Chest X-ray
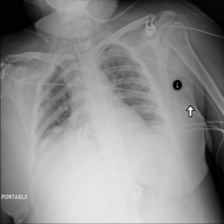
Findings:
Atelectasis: negative
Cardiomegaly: negative
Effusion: negative
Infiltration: negative
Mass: negative
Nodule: negative
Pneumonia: negative
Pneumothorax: negative
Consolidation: negative
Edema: negative
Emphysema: negative
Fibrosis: negative
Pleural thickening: negative
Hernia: negative